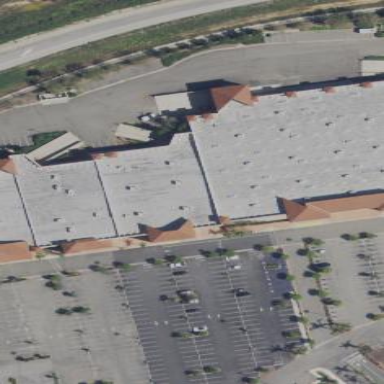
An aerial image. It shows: Retail building.